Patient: sex F, age 67
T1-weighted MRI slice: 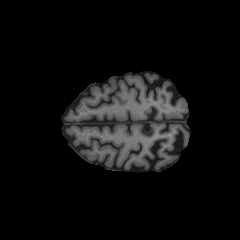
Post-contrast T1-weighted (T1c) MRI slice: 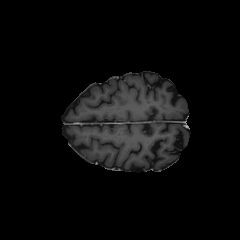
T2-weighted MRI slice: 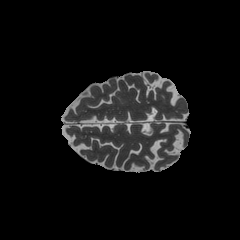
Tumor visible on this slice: no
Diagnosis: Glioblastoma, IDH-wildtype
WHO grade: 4